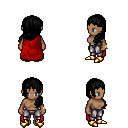
a pixel art fantasy rpg character, female body template, human, dark skin, red cape, metal pants, black left-swept hairstyle, bracelets, gold boots, four views (front, back, left, right), 2x2 character sprite sheet, small pixel art, hard edges, no anti-aliasing